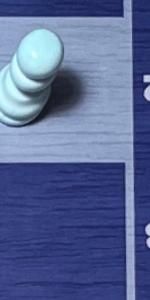
Label: Empty